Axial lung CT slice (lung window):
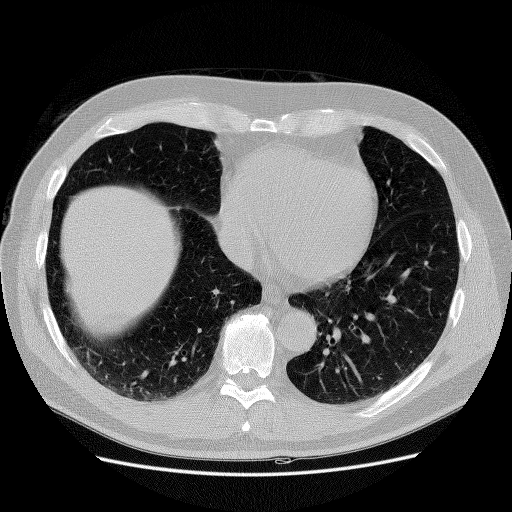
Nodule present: no